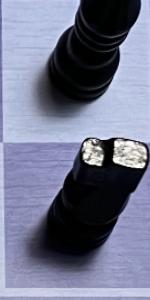
Label: Knight_Black